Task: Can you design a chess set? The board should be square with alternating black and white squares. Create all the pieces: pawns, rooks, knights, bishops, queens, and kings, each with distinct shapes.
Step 3527:
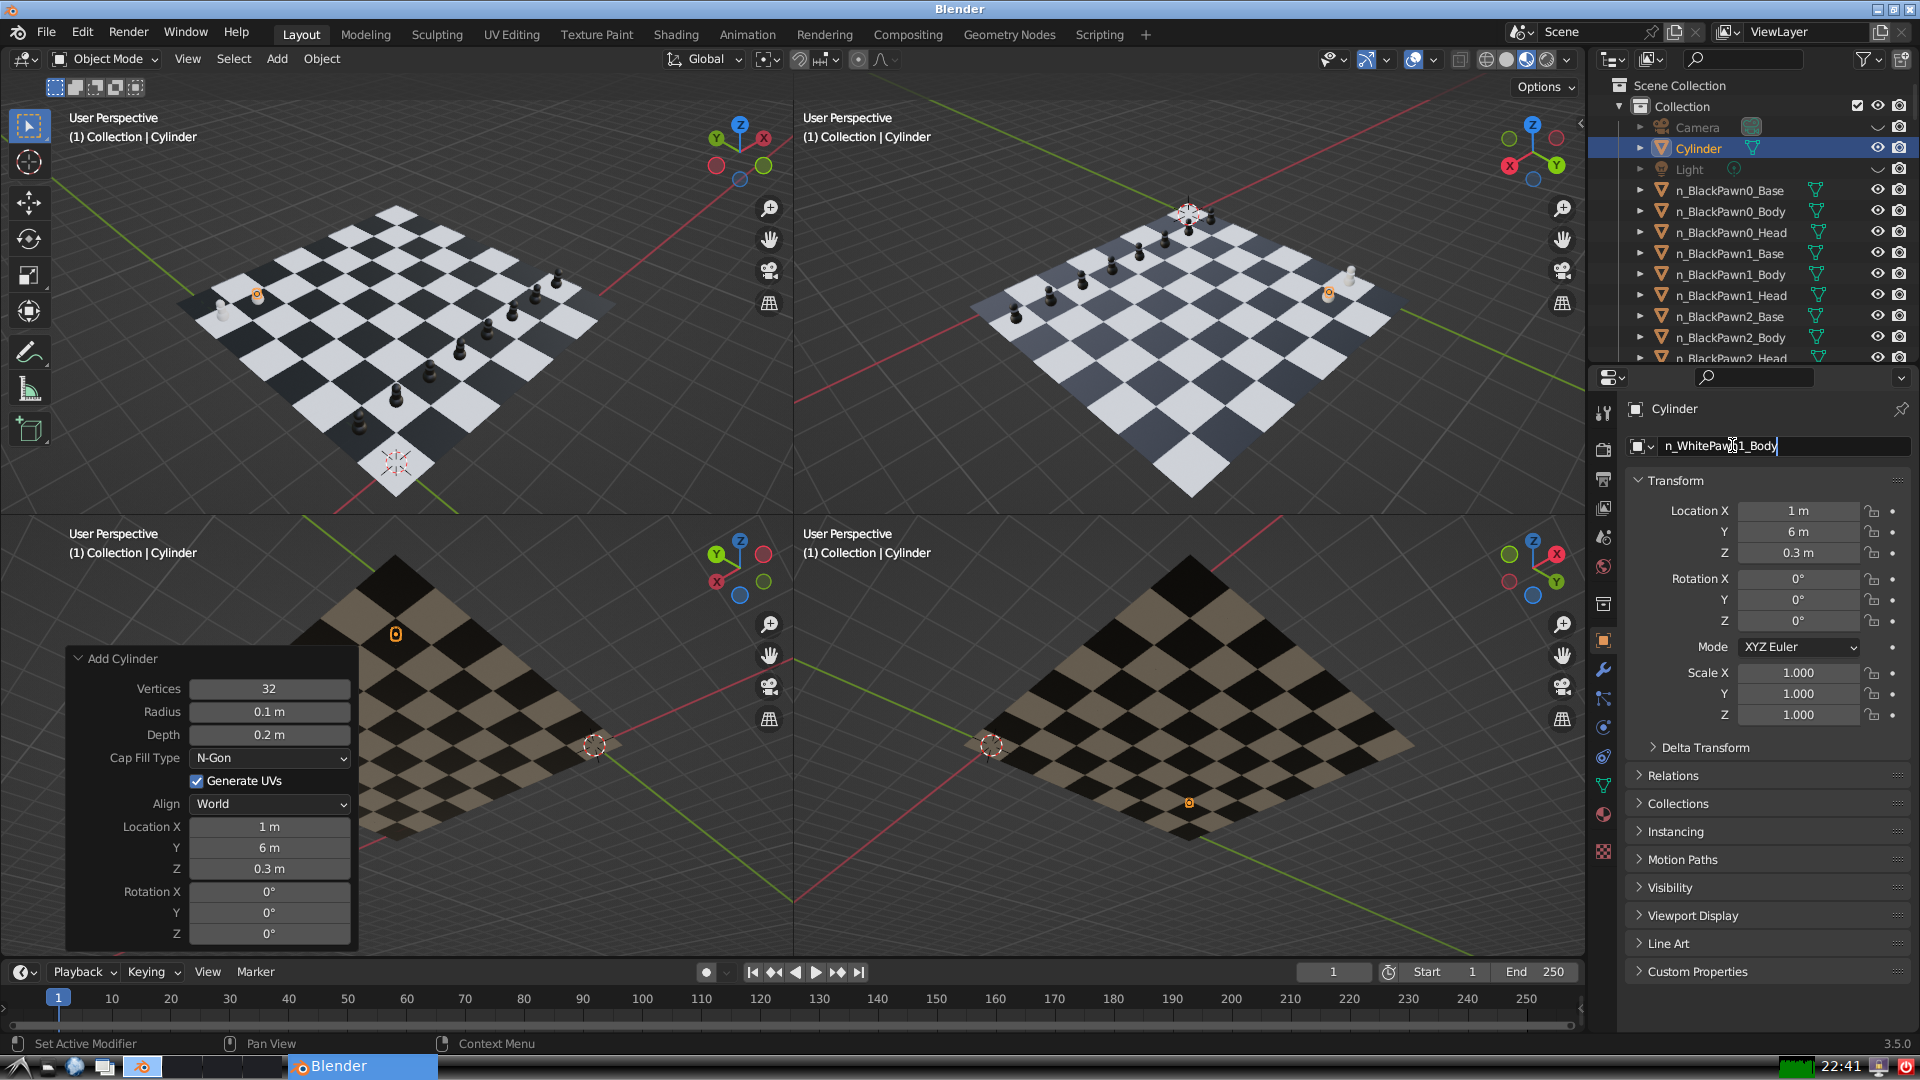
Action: {"key_press": ['Return']}